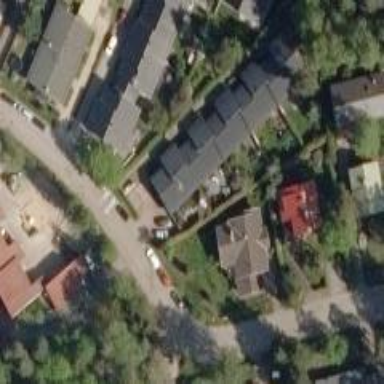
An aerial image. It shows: Terrace-style building with gabled roof.